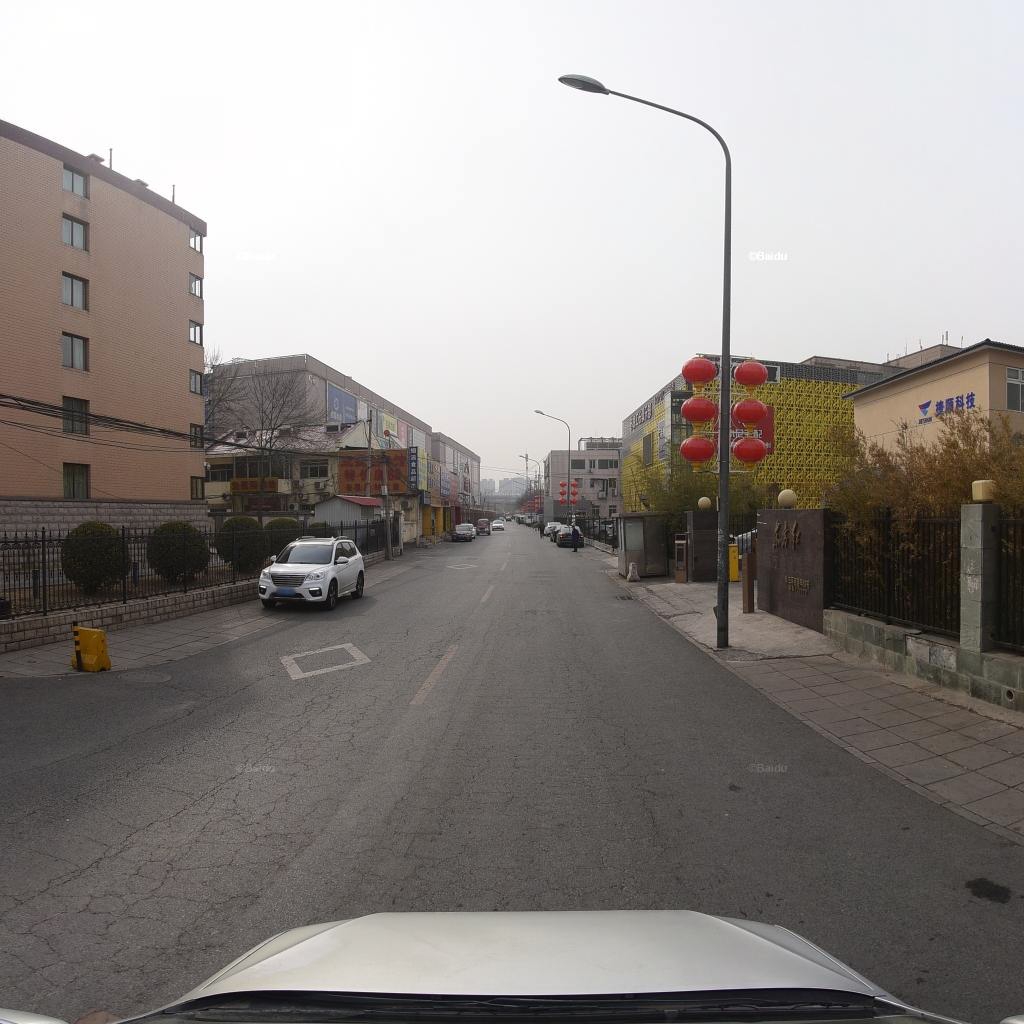
Region: Fengtai
Road damage annotations: manhole cover, alligator crack